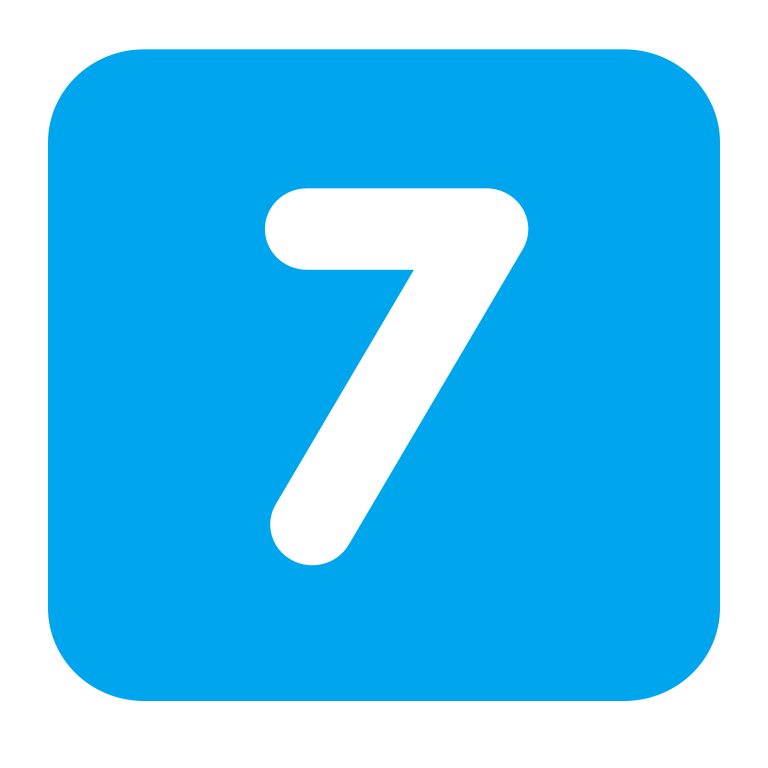
keycap 7 flat